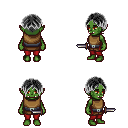
a pixel art fantasy rpg character, female body template, orc, green skin, leather chest armor, red pants, gray parted hairstyle, dagger, four views (front, back, left, right), 2x2 character sprite sheet, small pixel art, hard edges, no anti-aliasing